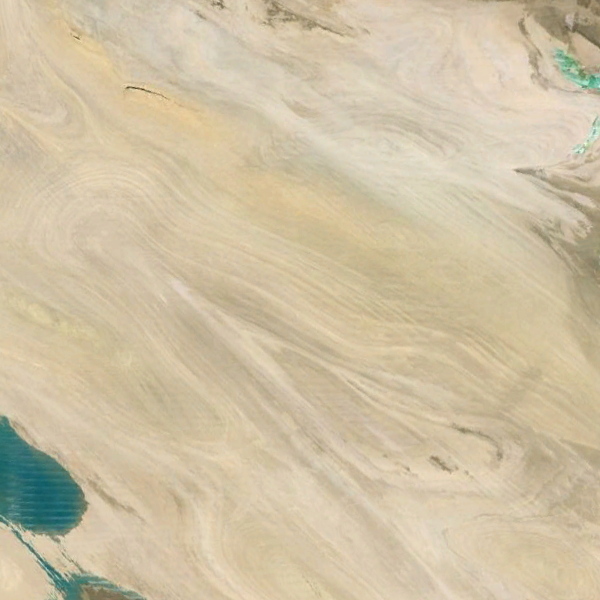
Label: Desert